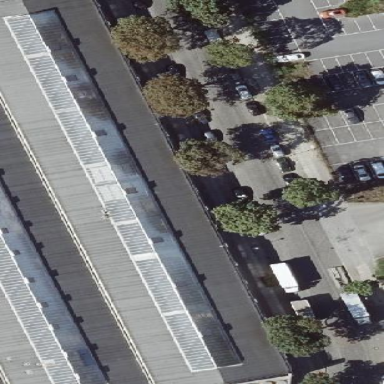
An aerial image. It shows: The building has gabled roof made of glass.